Question: I have the following table:
[example]

How can I make a new table where all the duplicates are merged and the values are added together so I have a total per name ?
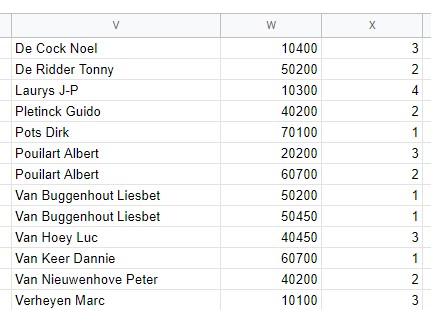
Answer: use:
'''
=QUERY(V:X; "select V,sum(W),sum(X) where V is not null group by V")
'''